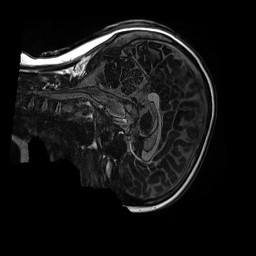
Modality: MP2RAGE
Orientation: sagittal
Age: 10
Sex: female
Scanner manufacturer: siemens
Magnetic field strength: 3 T
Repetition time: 4 s
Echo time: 0.00303 s